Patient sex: M
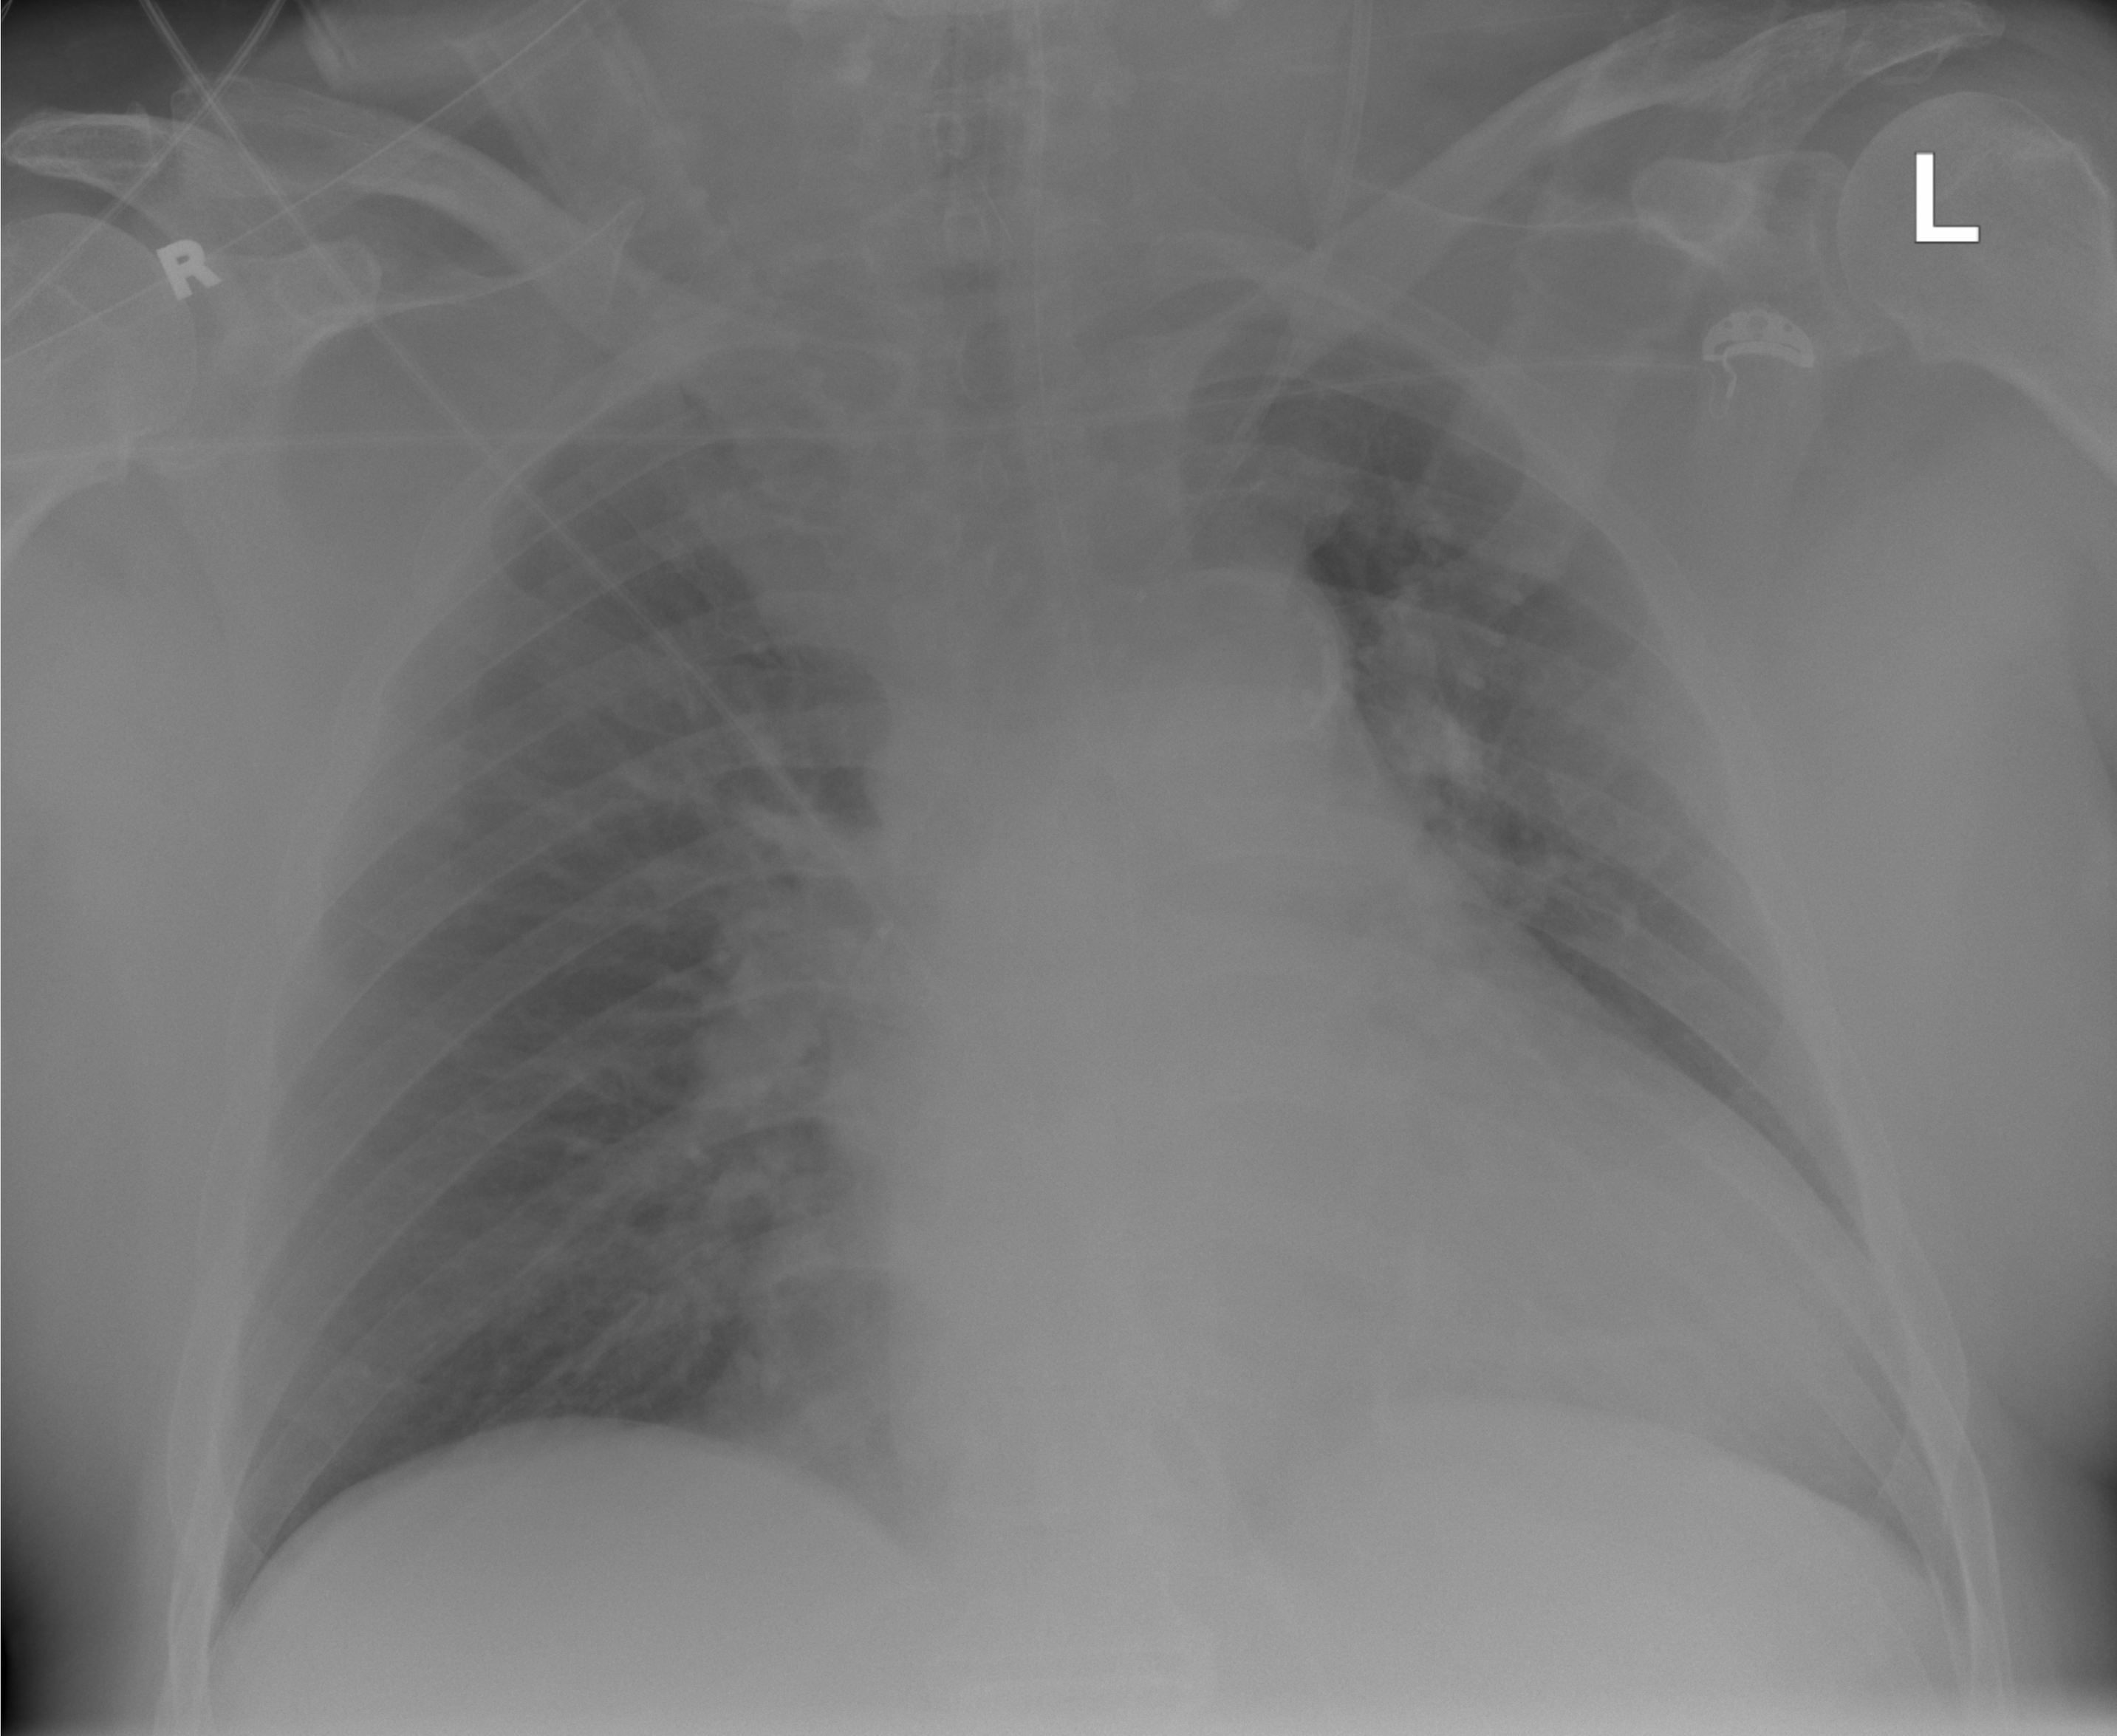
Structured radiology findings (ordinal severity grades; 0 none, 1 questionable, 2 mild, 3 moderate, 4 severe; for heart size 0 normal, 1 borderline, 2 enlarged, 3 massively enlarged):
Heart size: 2
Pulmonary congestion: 1
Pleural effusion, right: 0
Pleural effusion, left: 0
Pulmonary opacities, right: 0
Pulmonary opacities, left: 0
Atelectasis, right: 0
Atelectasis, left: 0